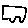
Label: car